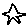
Label: star